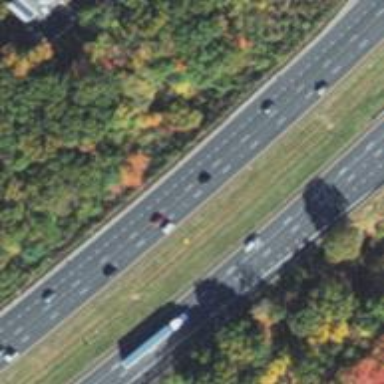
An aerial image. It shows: Asphalt motorway.